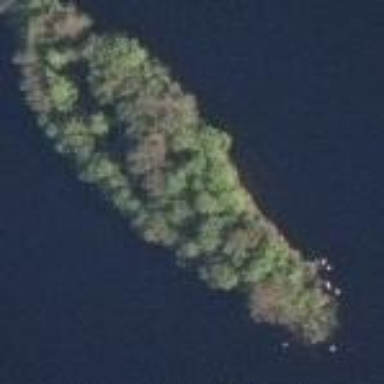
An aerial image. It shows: Islet.